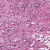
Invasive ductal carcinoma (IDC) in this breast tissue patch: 1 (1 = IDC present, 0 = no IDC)